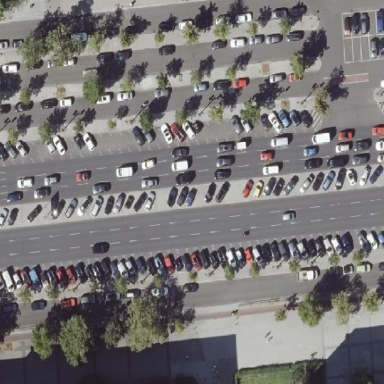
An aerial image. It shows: Parking area along the street side with diagonal orientation.